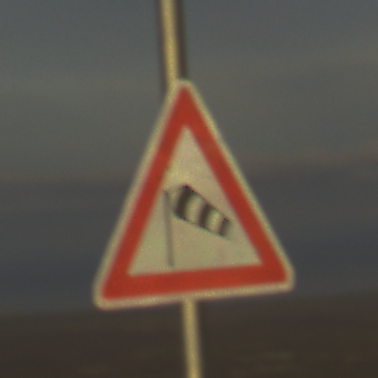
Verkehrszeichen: SeitenwindVonLinks
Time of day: SunriseSunset
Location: Outdoor (Nature)
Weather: PartlyCloudy
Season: Summer
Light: Natural